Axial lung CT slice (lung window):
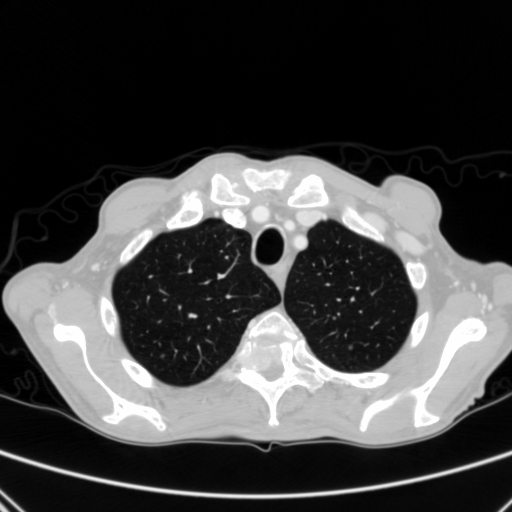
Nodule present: no